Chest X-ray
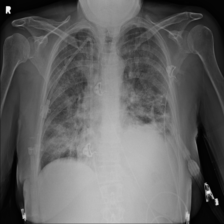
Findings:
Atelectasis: positive
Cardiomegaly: negative
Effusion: negative
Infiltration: negative
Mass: negative
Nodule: negative
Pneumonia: negative
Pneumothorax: negative
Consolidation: positive
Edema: negative
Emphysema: negative
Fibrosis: negative
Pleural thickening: negative
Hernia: negative